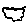
Label: cloud